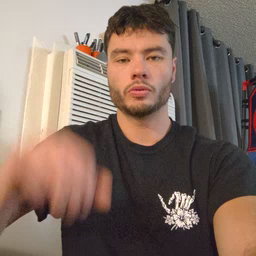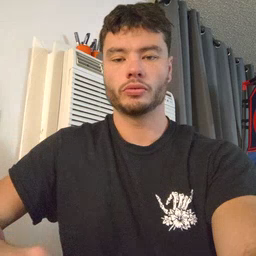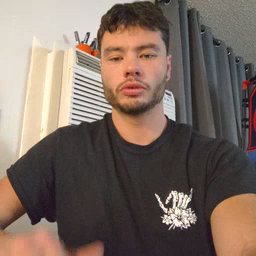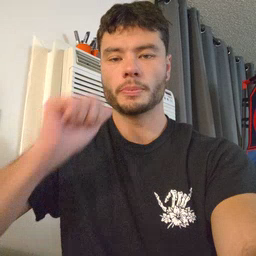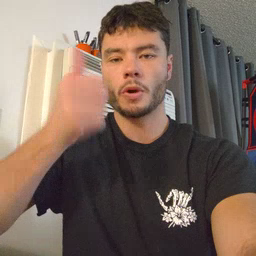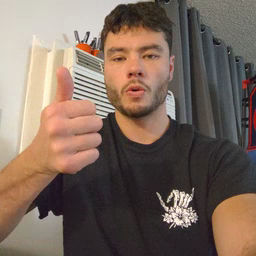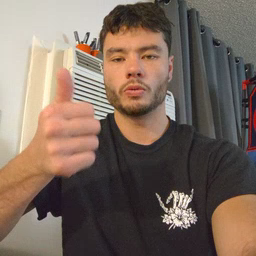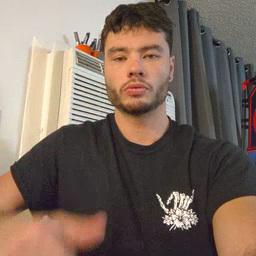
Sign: tomorrow